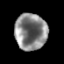
Tissue: prostate
Cell type: T cells
Senescence score: 0.2541
Nuclear area (px): 1140
Mean DAPI intensity: 134.388